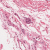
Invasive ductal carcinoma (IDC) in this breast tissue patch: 0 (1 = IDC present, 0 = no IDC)